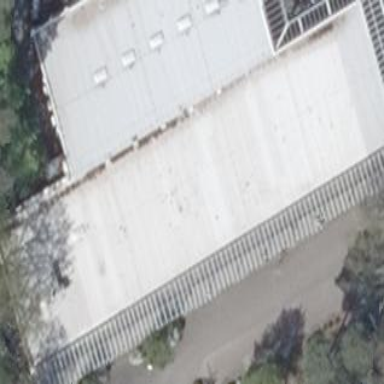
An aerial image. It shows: Retail building with flat white roof.